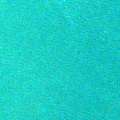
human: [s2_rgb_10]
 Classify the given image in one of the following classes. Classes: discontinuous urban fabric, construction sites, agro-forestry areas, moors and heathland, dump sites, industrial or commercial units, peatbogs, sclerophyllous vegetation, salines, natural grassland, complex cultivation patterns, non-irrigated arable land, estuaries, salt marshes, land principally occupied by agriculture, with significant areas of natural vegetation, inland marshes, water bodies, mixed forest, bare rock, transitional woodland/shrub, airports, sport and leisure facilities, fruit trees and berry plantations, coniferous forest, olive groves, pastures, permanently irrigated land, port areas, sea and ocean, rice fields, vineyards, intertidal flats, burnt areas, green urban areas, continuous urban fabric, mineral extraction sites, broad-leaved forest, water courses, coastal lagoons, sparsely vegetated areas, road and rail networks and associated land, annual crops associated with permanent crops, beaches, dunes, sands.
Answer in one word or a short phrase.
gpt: sea and ocean